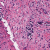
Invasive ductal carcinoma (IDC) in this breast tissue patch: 1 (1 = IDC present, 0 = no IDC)